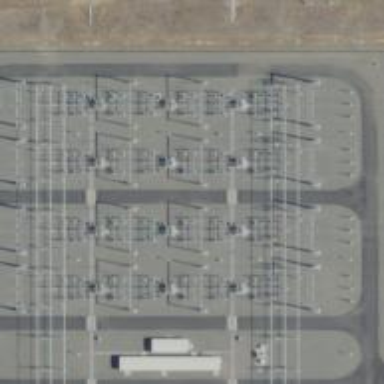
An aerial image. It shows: Switch used for power control.